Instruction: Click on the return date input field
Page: home
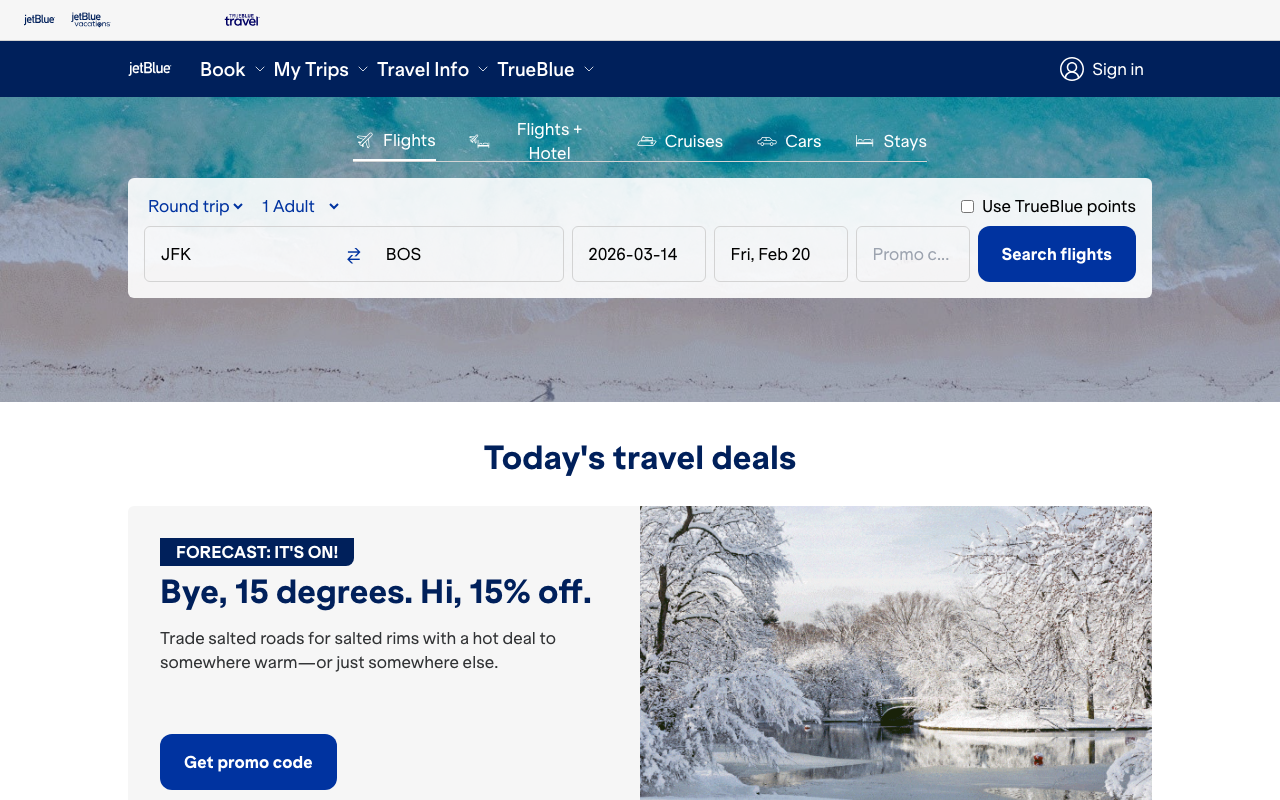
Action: click